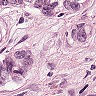
Metastatic tissue present: yes